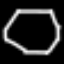
Label: octagon